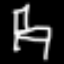
Label: chair